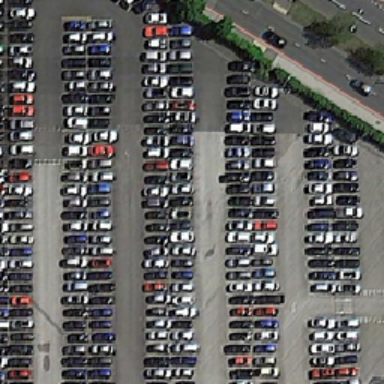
Triangular parking has many kinds of cars .